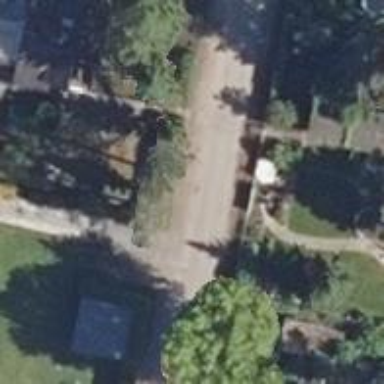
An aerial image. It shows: Residential road with asphalt surface of grade 2.